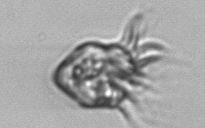
Label: Strombidium_inclinatum